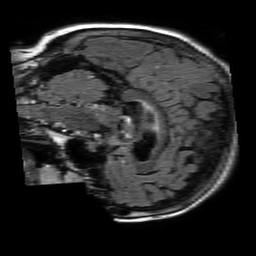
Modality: FLAIR
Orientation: sagittal
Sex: female
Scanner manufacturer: philips
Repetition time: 11 s
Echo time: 0.125 s